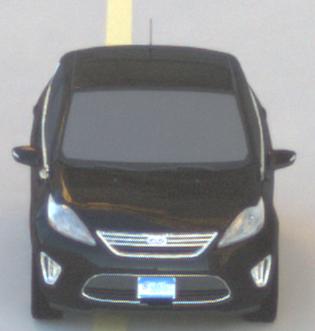
Make: Ford
Model: Fiesta
Detailed model: ’09 Sedan (seventh series)
Model produced from: 2010
Model produced until: 2017
Doors: 4
Color: black
Road condition: dry road
Daytime: sunrise or sunset
Contrast: medium contrast